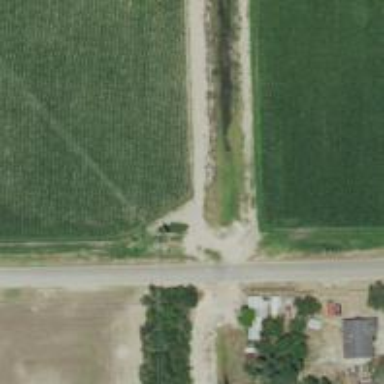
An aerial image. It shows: Power pole.